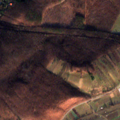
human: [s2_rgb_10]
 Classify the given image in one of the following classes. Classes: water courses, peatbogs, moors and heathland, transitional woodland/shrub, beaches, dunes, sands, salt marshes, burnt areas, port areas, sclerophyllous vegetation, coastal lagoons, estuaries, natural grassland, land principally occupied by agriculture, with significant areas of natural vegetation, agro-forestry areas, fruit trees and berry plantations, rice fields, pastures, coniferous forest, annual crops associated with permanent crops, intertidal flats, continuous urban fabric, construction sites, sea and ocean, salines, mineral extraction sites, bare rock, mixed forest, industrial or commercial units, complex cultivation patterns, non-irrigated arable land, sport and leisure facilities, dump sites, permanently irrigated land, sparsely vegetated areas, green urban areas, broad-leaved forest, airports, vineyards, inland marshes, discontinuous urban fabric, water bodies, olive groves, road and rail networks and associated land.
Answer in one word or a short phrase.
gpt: non-irrigated arable land, complex cultivation patterns, broad-leaved forest